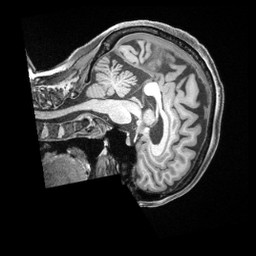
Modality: T1w
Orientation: sagittal
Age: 69
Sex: female
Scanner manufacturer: siemens
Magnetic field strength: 3 T
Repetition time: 2.5 s
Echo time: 0.00222 s